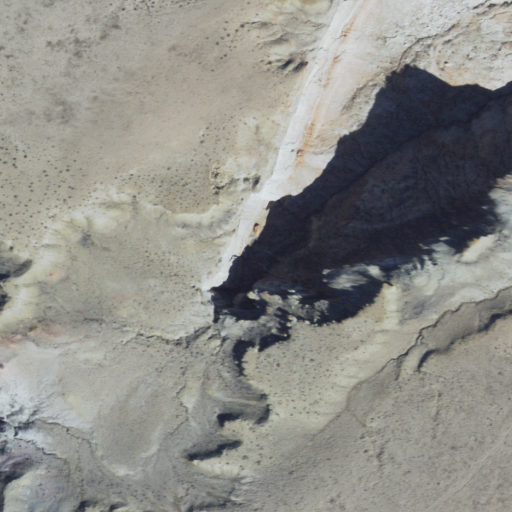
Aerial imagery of cliff(s) in Arizona named Blue Point containing shrub and grassland